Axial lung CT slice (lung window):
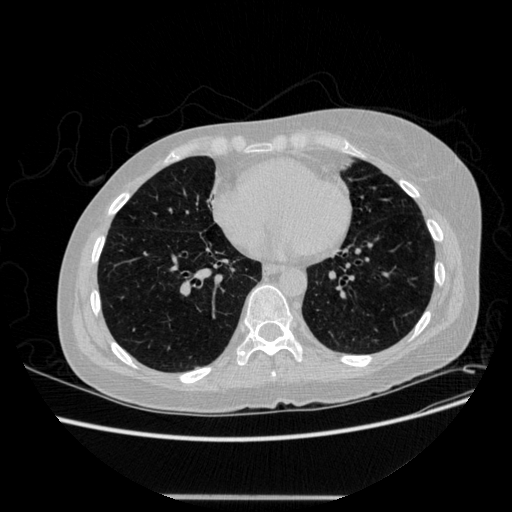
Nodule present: no